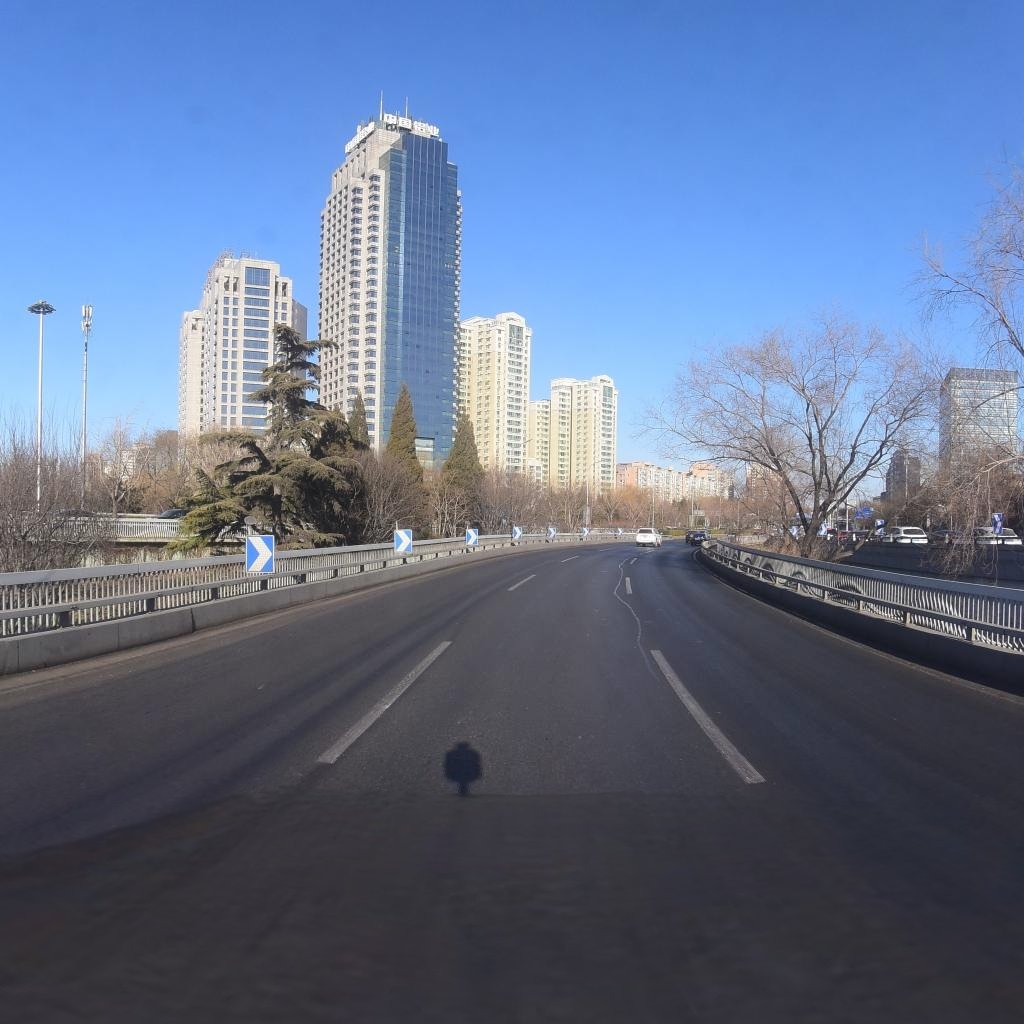
Region: Xicheng
Road damage annotations: longitudinal patch